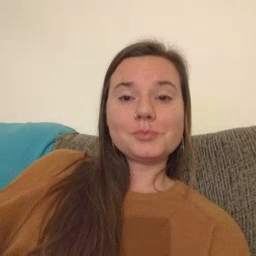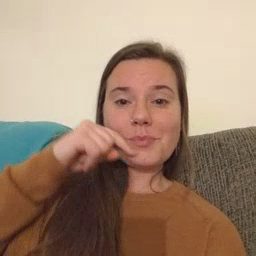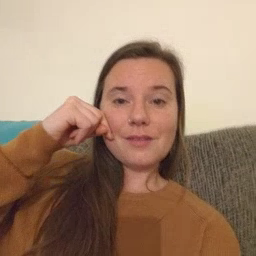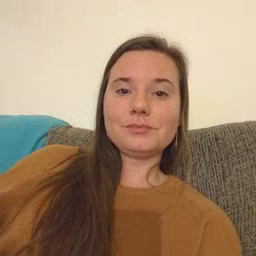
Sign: smile